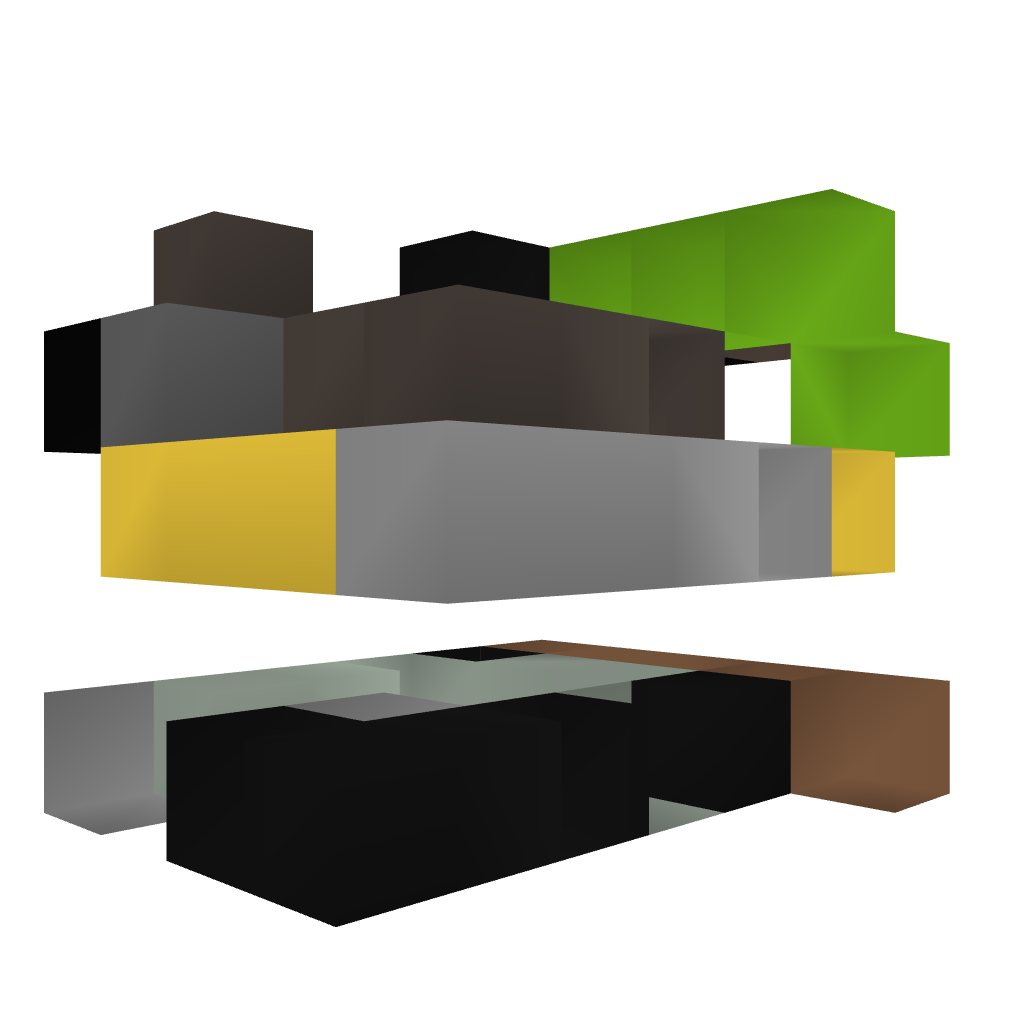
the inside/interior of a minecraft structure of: Minecart Dispensing System